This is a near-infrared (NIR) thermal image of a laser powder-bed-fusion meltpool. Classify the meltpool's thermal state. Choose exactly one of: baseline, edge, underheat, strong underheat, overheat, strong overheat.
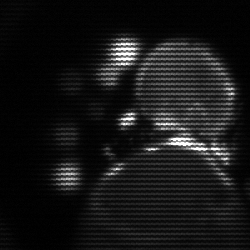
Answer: edge